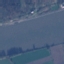
Label: River